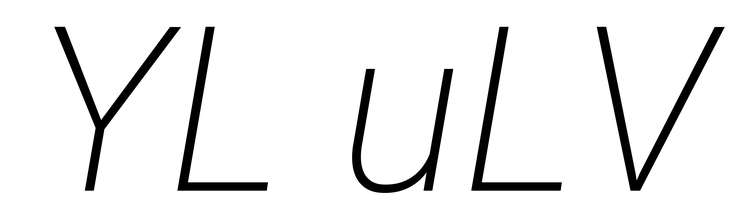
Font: Roboto-Italic_ExtraLight_Italic